Question: I am trying to build a SQL query to recover only the most young record of a table (it has a Timestamp column already) where the item by which I want to filter appears several times, as shown in my table example:
.
Basically, I have a 'table1' with Id, Millis, fkName and Price, and a 'table2' with Id and Name.
In 'table1', items can appear several times with the same fkName.
What I need to achieve is building up a single query where I can list the last record for every fkName, so that I can get the most actual price for every item.
What I have tried so far is a query with
'''
SELECT DISTINCT [table1].[Millis], [table2].[Name], [table1].[Price]
FROM [table1]
JOIN [table2] ON [table2].[Id] = [table1].[fkName]
ORDER BY [table2].[Name]
'''
But I don't get the correct listing.
Any advice on this? Thanks in advance,
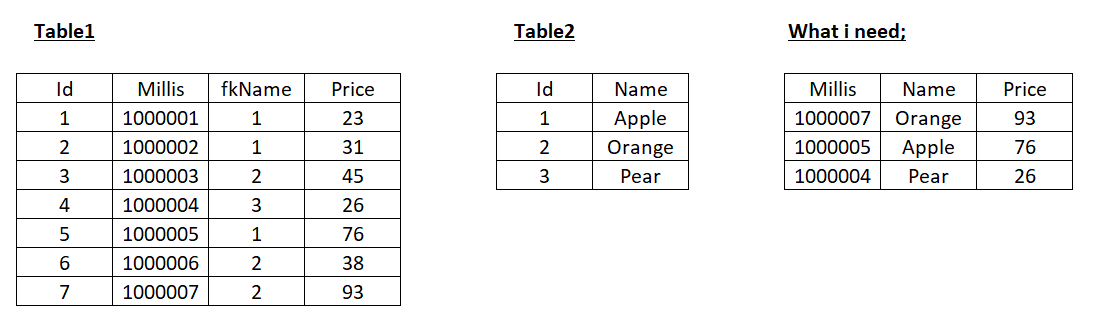
Answer: A simple and portable approach to this greatest-n-per-group problem is to filter with a subquery:
'''
select t1.millis, t2.name, t1.price
from table1 t1
inner join table2 t2 on t2.id = t1.fkName
where t1.millis = (select max(t11.millis) from table1 t11 where t11.fkName = t1.fkName)
order by t1.millis desc
'''